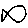
Label: fish